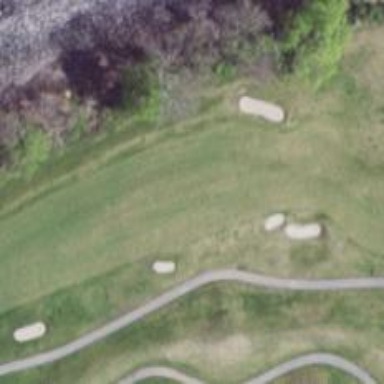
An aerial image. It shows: Golf hole.